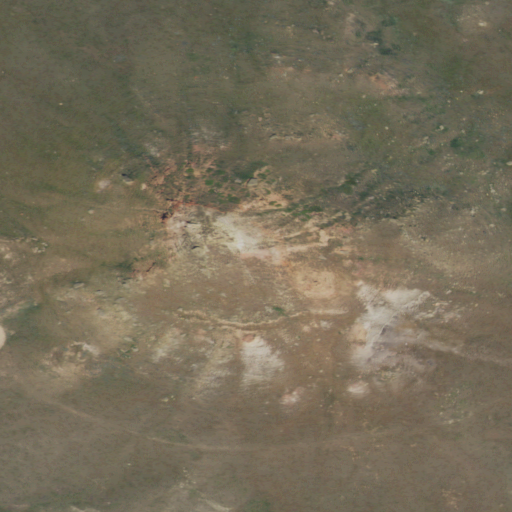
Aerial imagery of mountain in South Dakota named Red Butte containing shrub and grassland